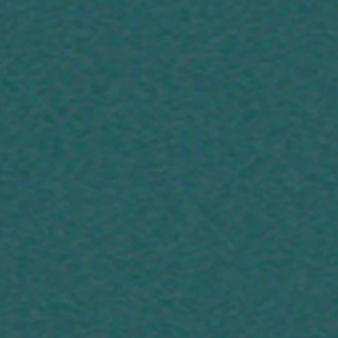
Label: other